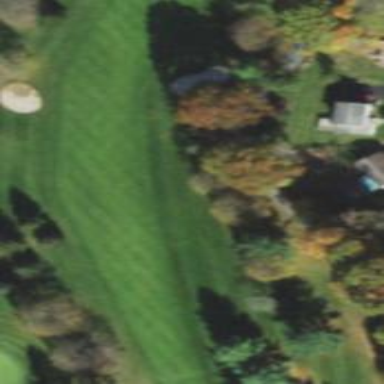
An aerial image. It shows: Golf fairway surrounded by grass.